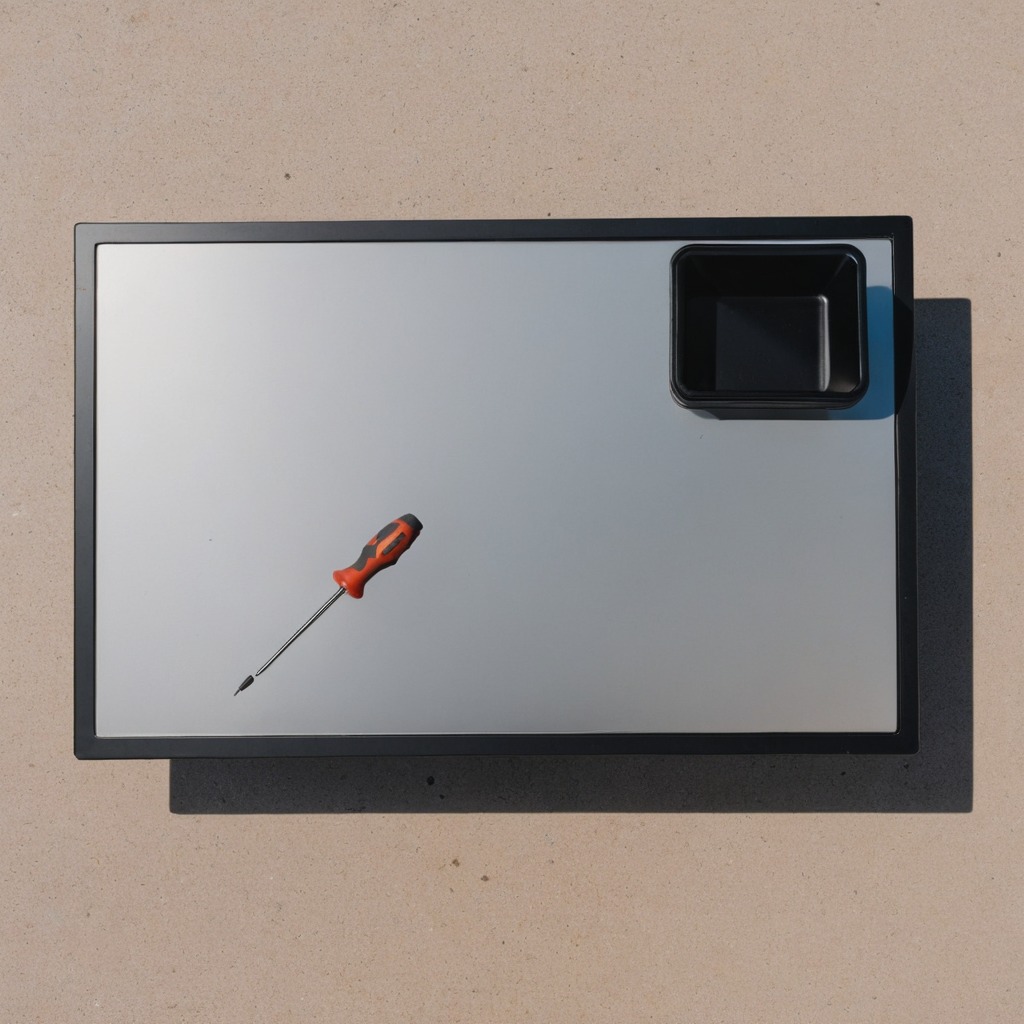
A screwdriver is lying on a clean utility table in a temporary outdoor tool station.